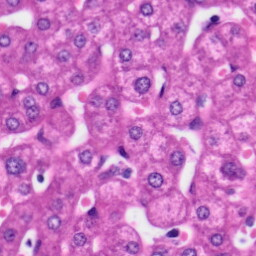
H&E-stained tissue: Liver